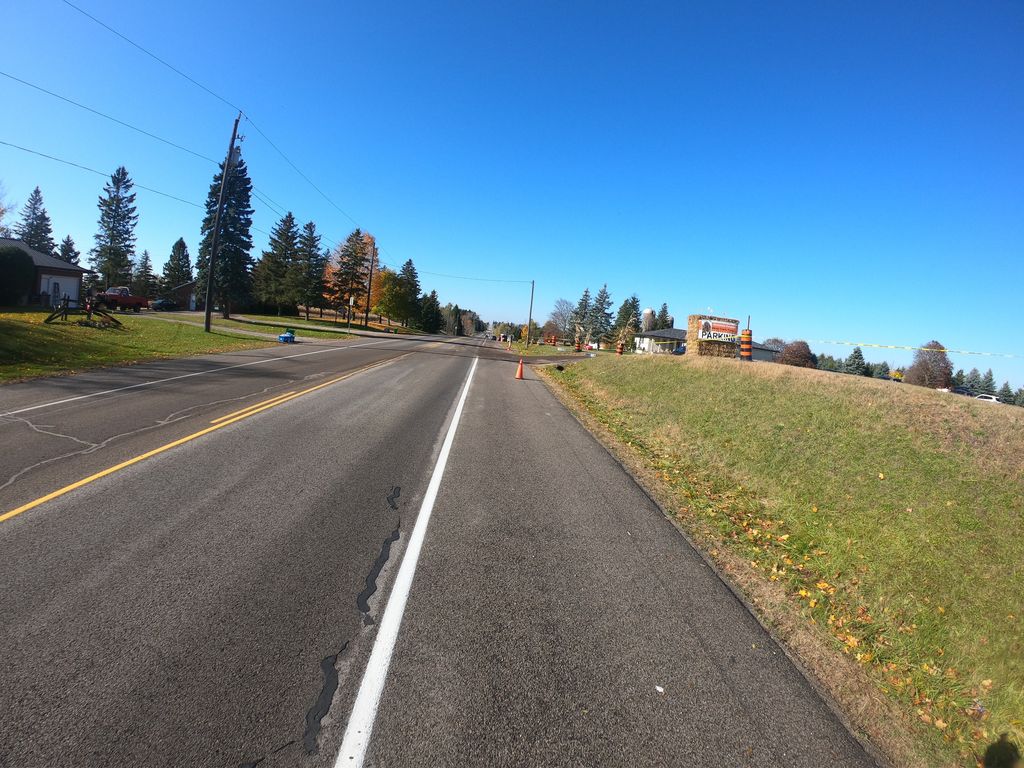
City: kitchener-waterloo